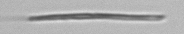
Label: fiber